Aerial crown-view tile of a tropical tree (Barro Colorado Island, Panama), acquired 20241014:
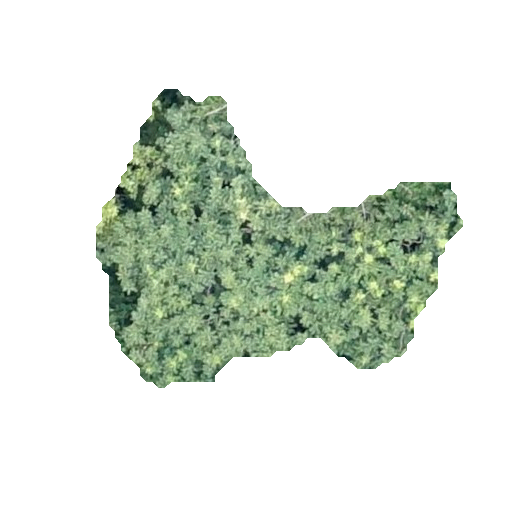
Species: Spondias mombin
GBIF accepted scientific name: Spondias mombin
Crown area: 99.426 m²